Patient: sex F, age 65
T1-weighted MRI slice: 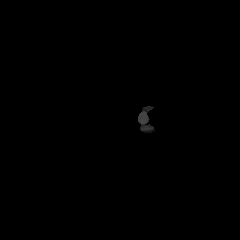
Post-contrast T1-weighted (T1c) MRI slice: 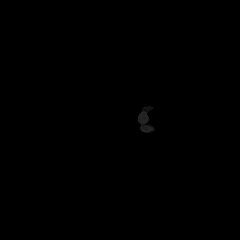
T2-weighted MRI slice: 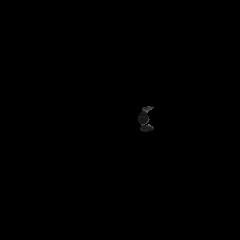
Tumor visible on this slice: no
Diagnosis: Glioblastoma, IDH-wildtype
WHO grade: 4